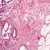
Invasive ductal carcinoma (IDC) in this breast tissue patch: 0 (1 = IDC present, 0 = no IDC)